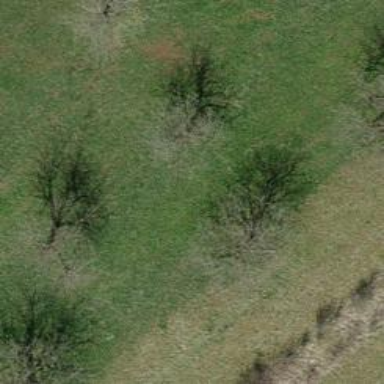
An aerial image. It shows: Agricultural area filled with broadleaved trees.